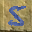
Label: 5